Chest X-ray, PA view. Patient: 24 years old, sex F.
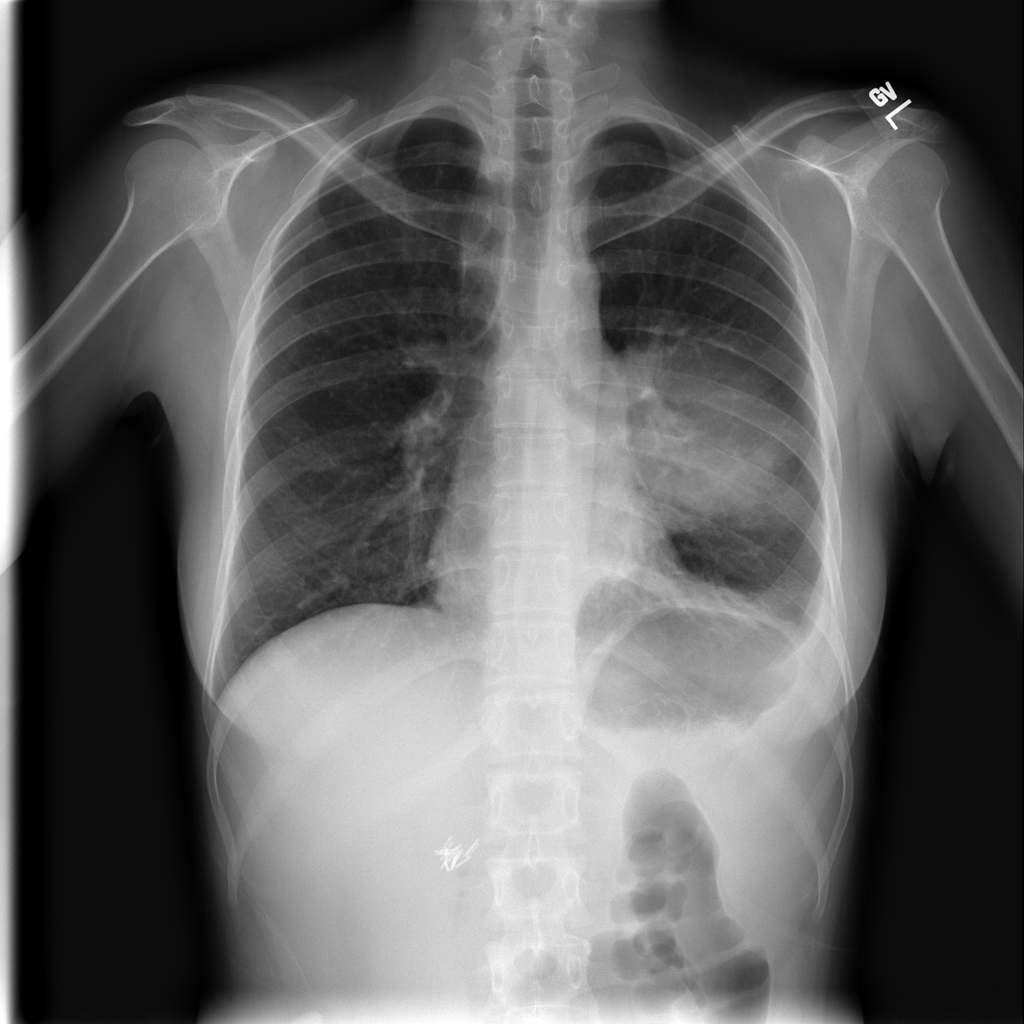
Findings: Effusion, Pneumonia